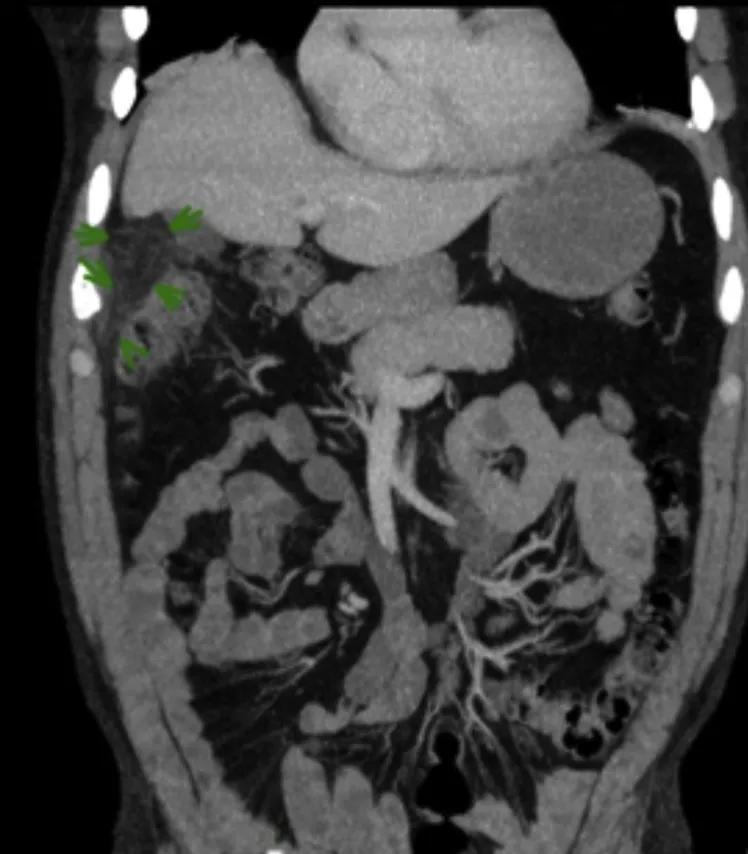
CT abdomen showing a fat density structure, approximately 61 x 25 x 25 mm, abutting the fundus of the gallbladder and the adjacent liver and is in keeping with epiploic appendagitis).
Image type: radiology (ct)